The image shows the envelope spectrum of a rolling-element bearing's vibration signal, with the characteristic fault frequencies (BPFO outer race, BPFI inner race, BSF ball, FTF cage) marked as reference lines. Based on the visible evidence, which condition applies: normal, inner_race, outer_race, ball?
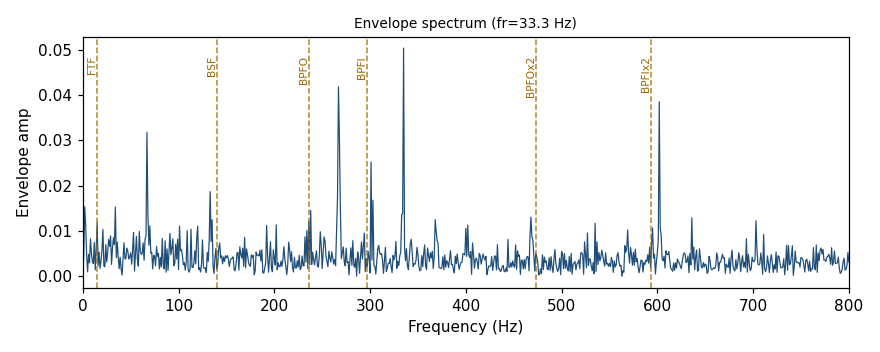
Answer: inner_race